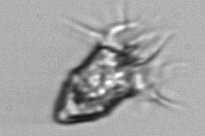
Label: Strombidium_inclinatum